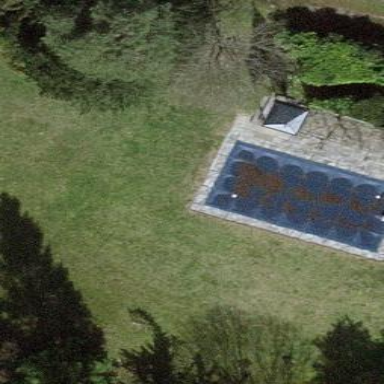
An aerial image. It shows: Swimming pool located in leisure land.